Question: When I start intellij debugger, it comes the the hint you can see in the screenshot.
the debugger takes a lot of time to start. How to solve this problem?
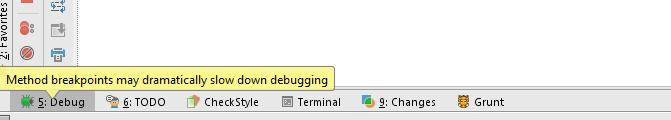
Answer: Turn off the method breakpoints. You can see all your breakpoints through Run | View Breakpoints (Ctrl - Shift -F8 )
<URL>